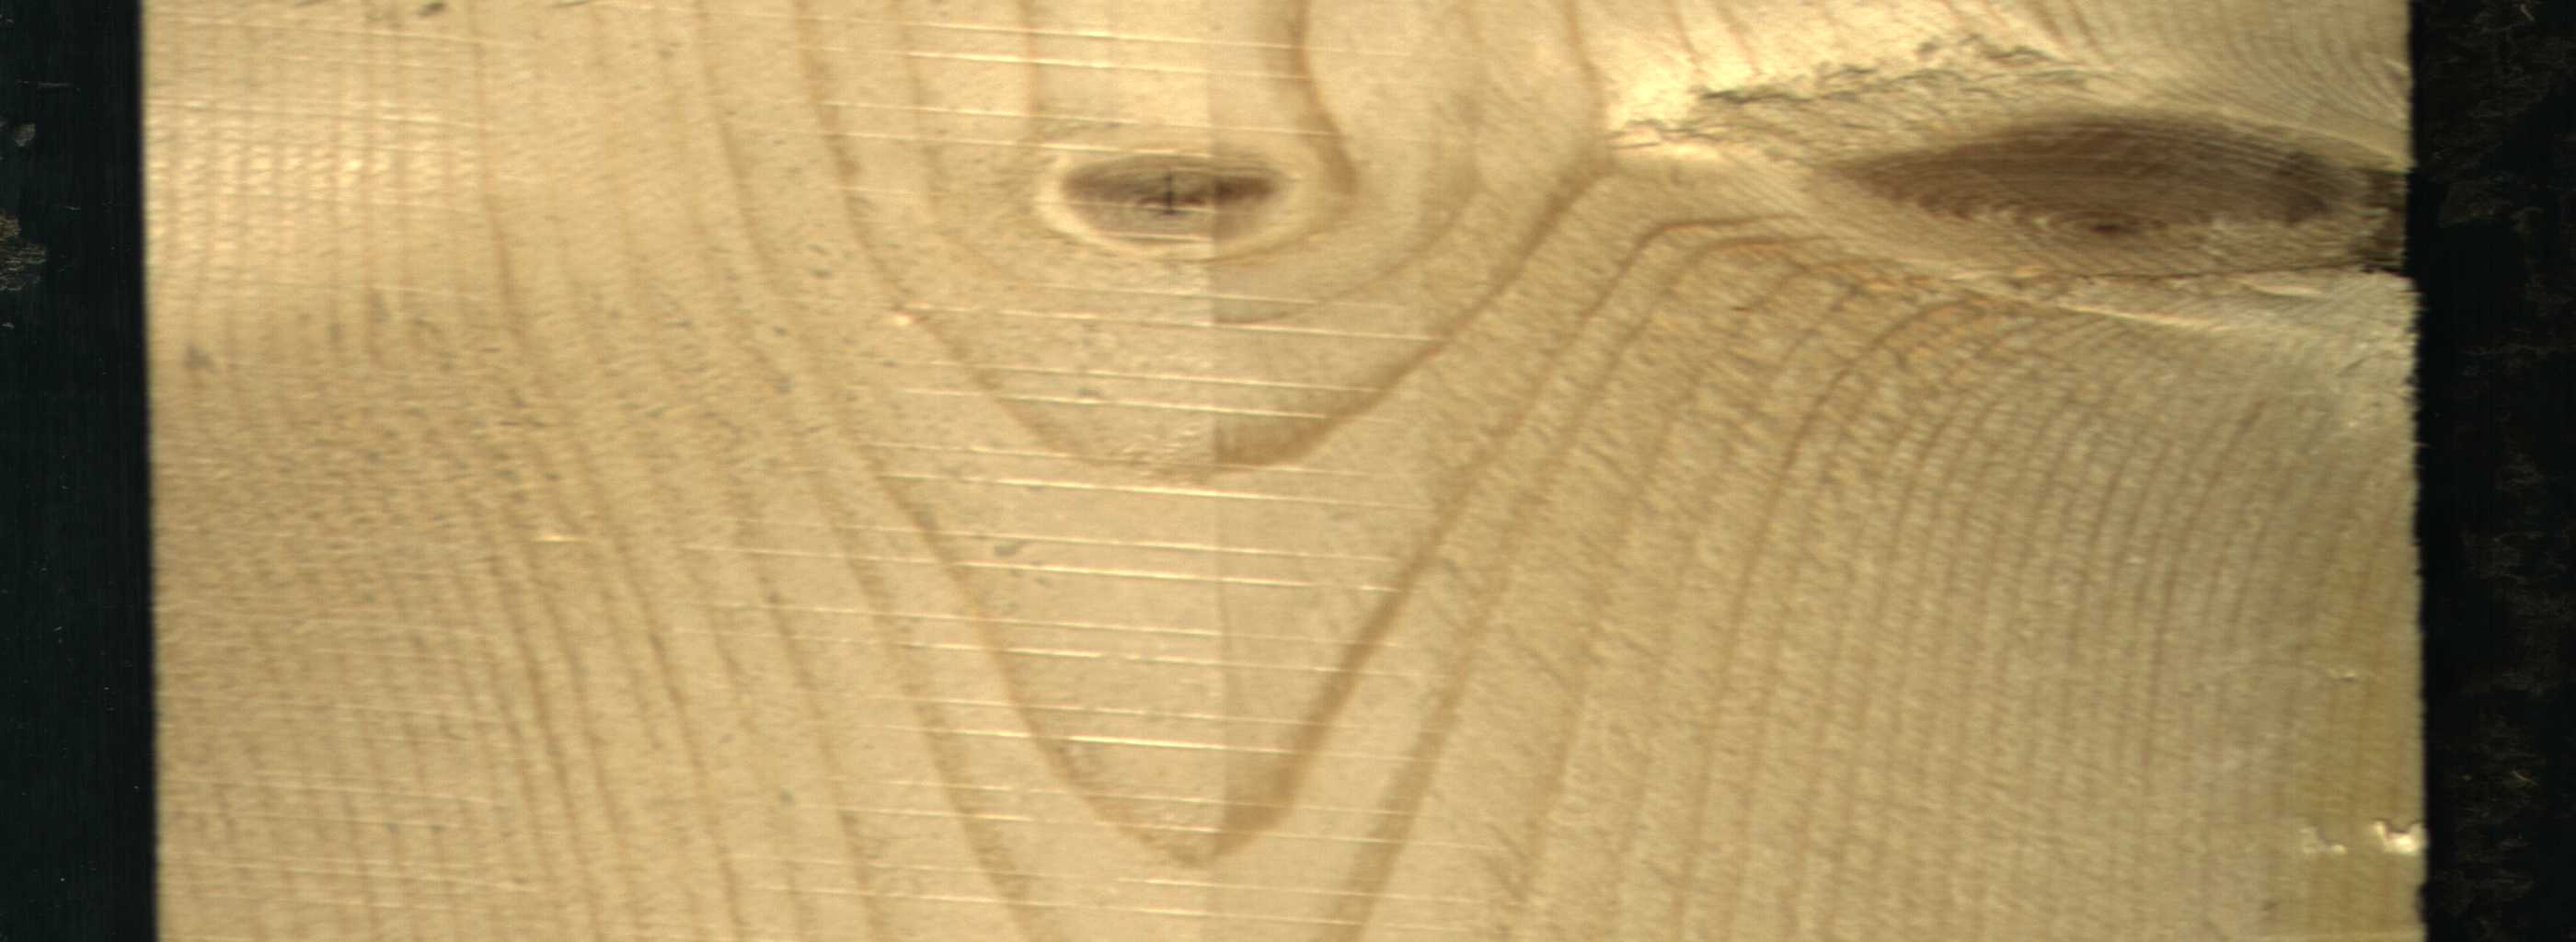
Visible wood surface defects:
Live_Knot
Live_Knot